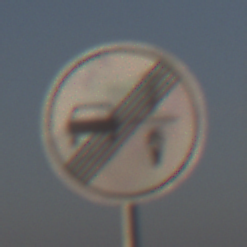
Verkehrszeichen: EndeVerbotUeberholenEinspurigeFahrzeuge
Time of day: SunriseSunset
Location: Outdoor (Nature)
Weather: PartlyCloudy
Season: NotSpecified
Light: Natural